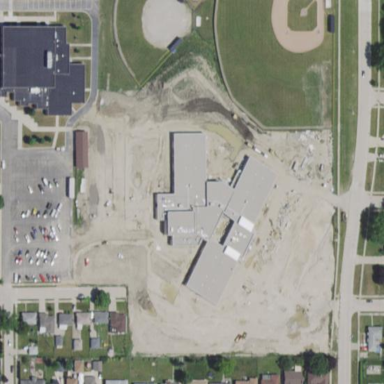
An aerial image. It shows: School building.